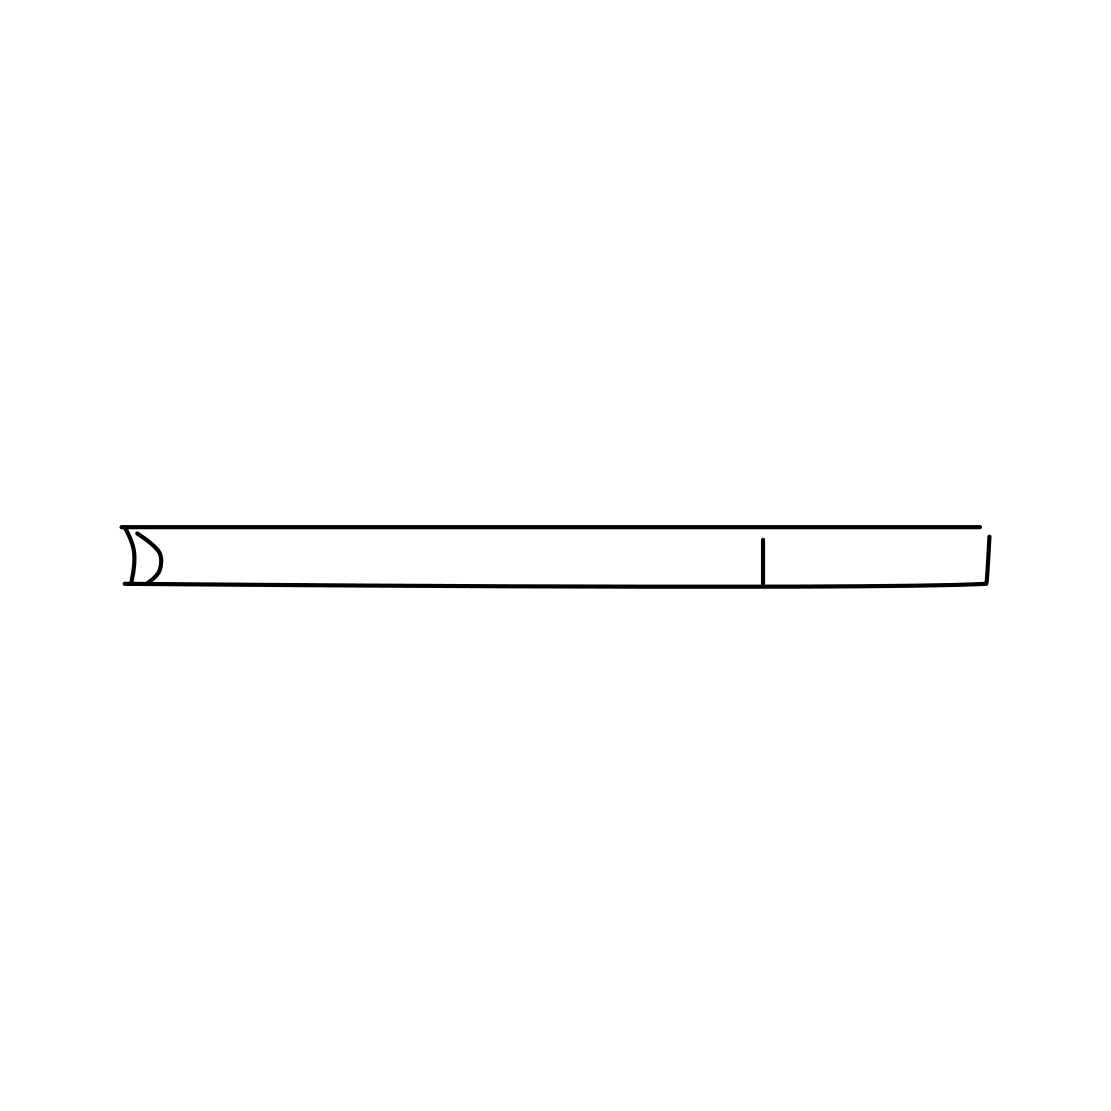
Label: cigarette